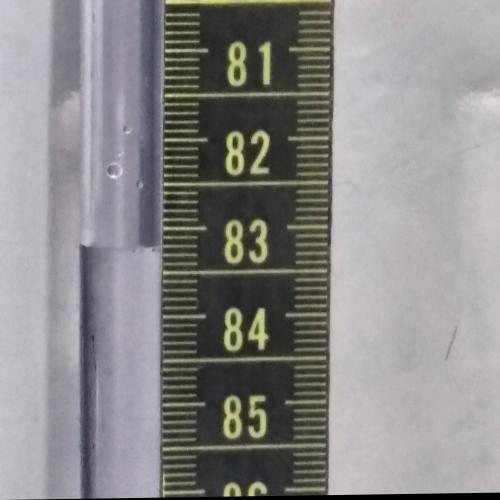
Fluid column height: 83.2 cm